Aerial crown-view tile of a tropical tree (Barro Colorado Island, Panama), acquired 20250915:
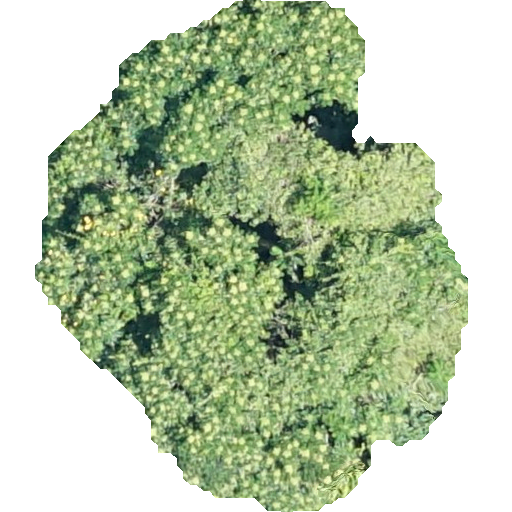
Species: Zanthoxylum ekmanii
GBIF accepted scientific name: Zanthoxylum ekmanii
Crown area: 219.216 m²